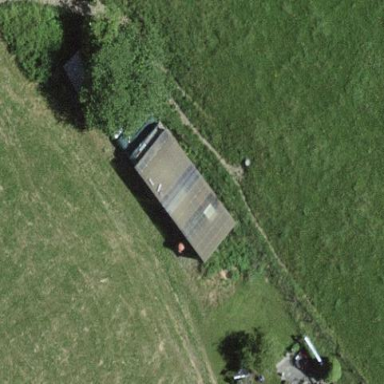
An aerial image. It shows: Shed.